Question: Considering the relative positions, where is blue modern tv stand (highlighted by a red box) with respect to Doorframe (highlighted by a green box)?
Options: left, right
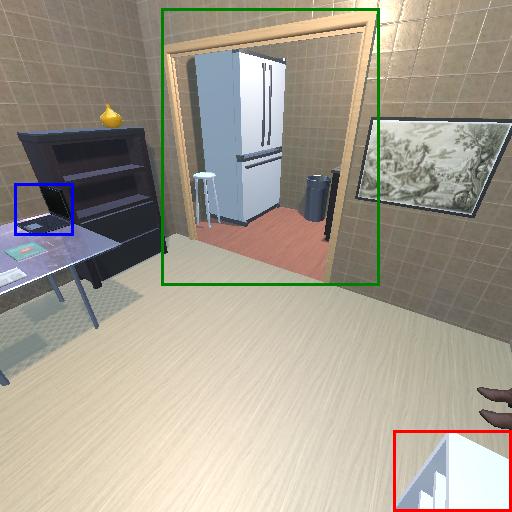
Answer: left